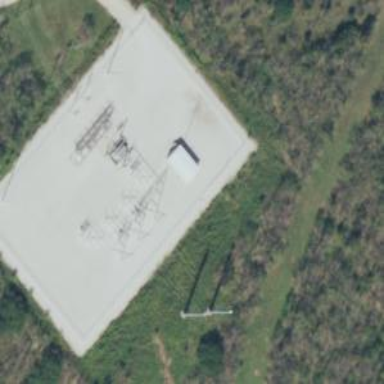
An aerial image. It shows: Power tower.